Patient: sex F, age 35
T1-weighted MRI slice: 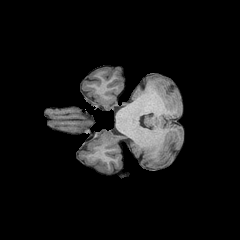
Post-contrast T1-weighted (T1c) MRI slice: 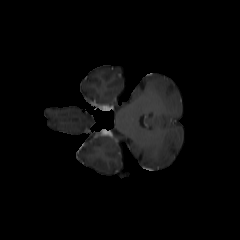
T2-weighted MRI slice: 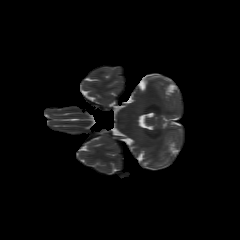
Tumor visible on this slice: no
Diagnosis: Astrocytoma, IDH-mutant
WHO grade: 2